Question: What is the result of this measurement?
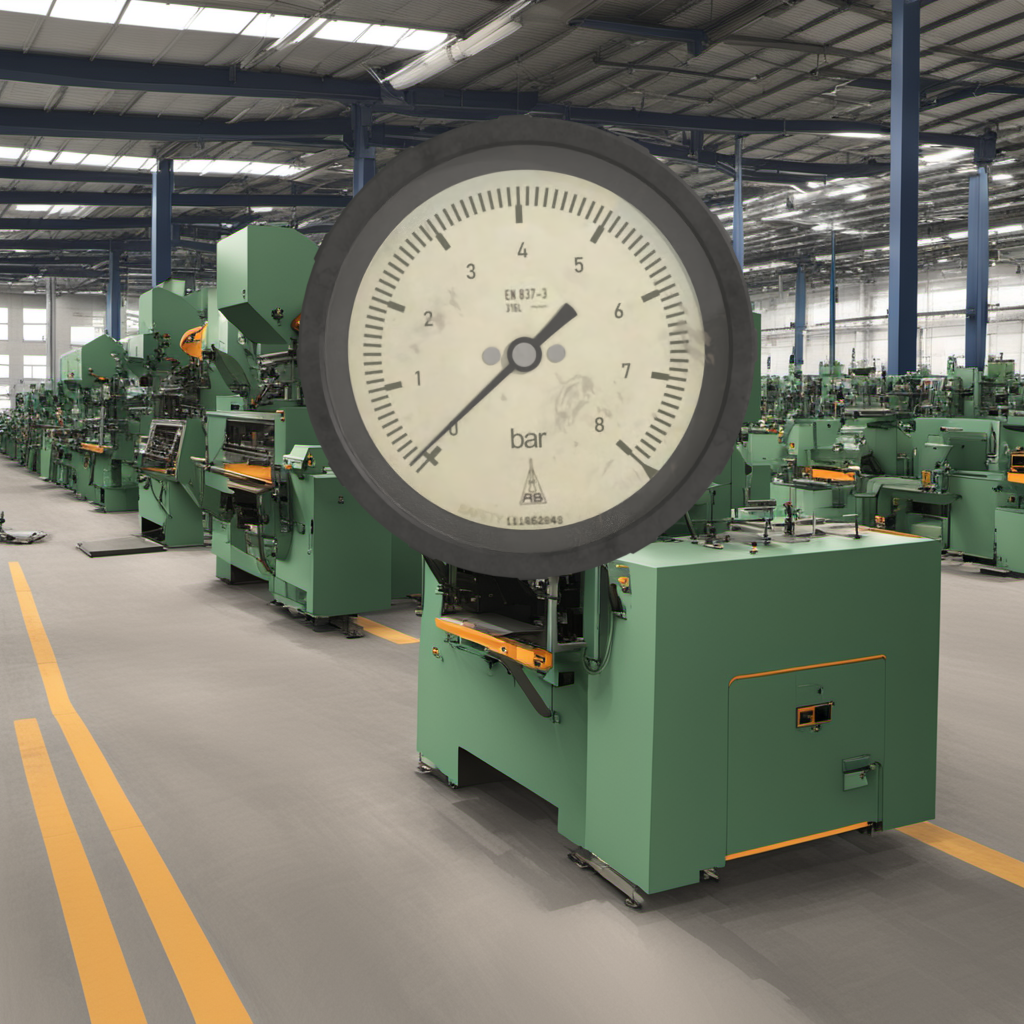
Answer: The result is 0.12
Question: What is the reading range of the measurement in the image?
Answer: The range is from 0 to 8
Question: What is the minimum and maximum reading range of the measurement in the image?
Answer: The minimum value is 0 and the maximum value is 8